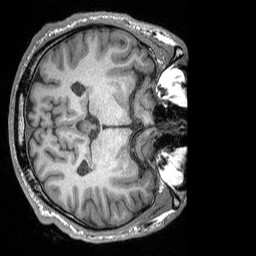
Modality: T1w
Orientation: axial
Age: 39
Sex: male
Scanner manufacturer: siemens
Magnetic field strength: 3 T
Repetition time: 1.9 s
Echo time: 0.00252 s